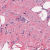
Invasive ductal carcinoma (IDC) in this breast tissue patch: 1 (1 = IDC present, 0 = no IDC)